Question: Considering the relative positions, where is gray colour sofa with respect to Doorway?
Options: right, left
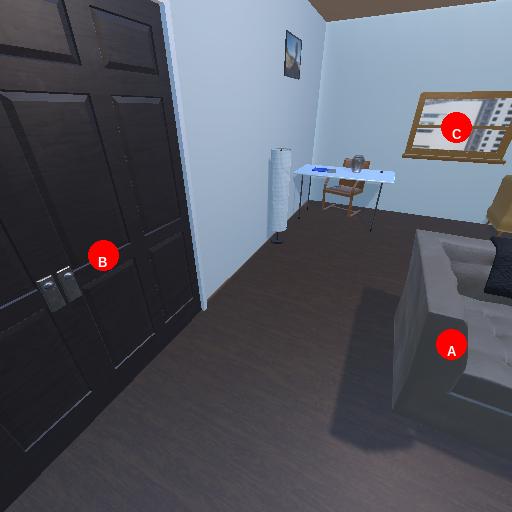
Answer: right